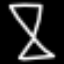
Label: hourglass